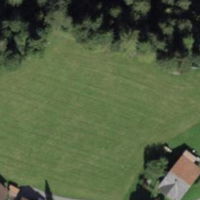
EUNIS habitat code: 24
Species observed at this site:
Campanula barbata